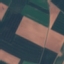
Land use / land cover: AnnualCrop